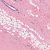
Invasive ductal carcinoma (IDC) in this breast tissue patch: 0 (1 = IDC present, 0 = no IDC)